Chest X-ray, PA view. Patient: 34 years old, sex F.
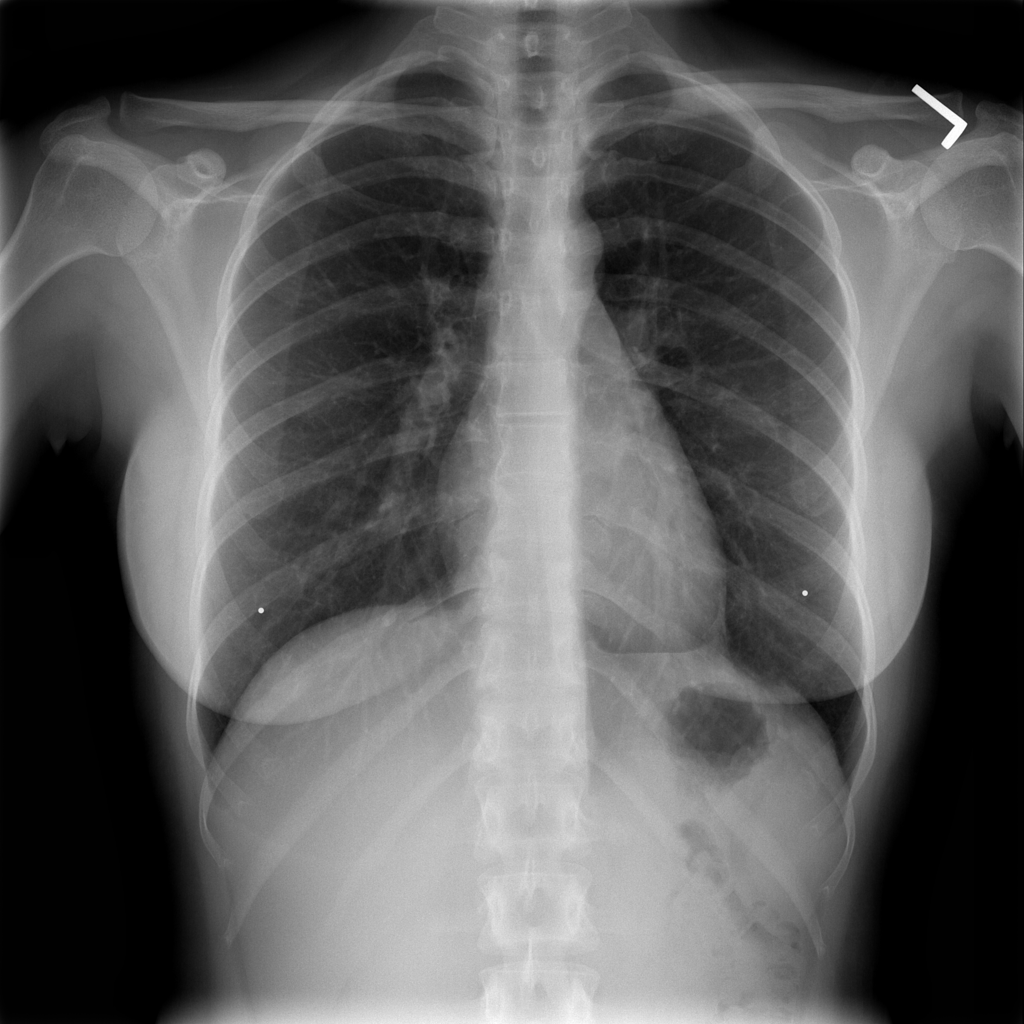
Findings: No Finding